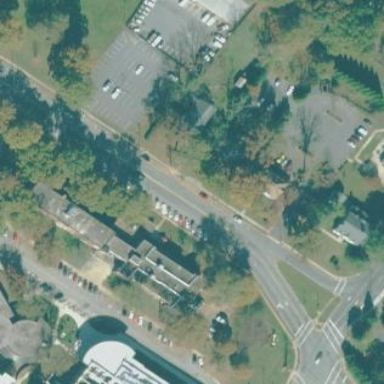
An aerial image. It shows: Asphalt parking lane.